Question: Count the number of objects in the diagram.
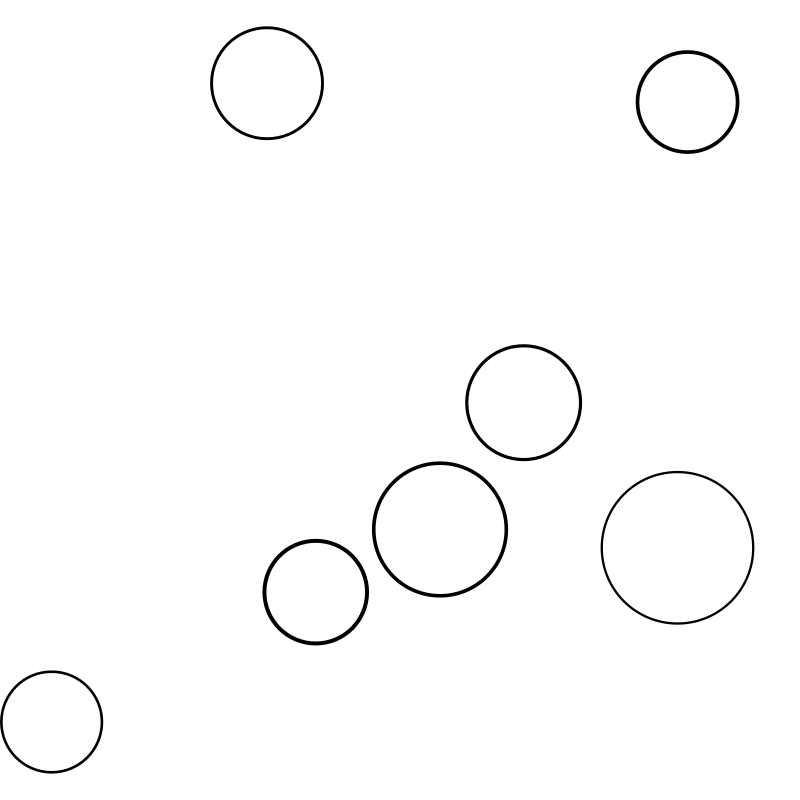
Answer: 7